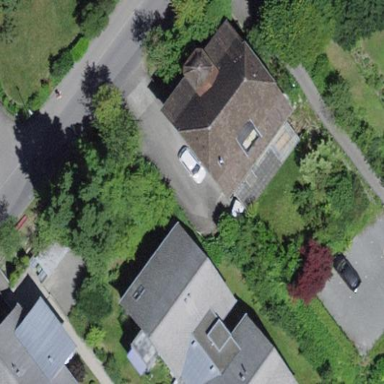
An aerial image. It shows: Building featuring apartments with half-hipped roof.